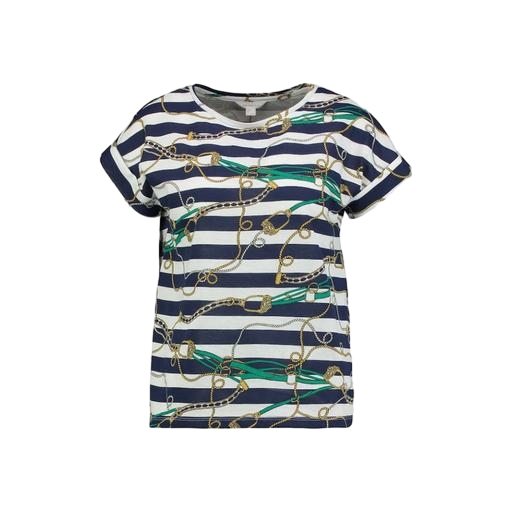
blue plus size printed t-shirt only macy, blue printed contrast t-shirt only macy, patterned t-shirt, white background